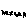
Label: hexagon